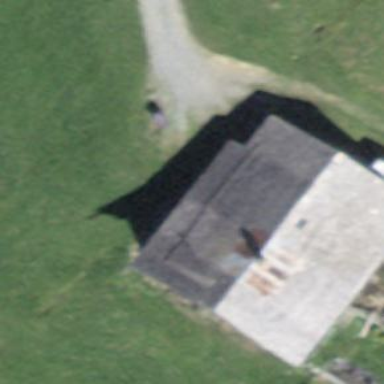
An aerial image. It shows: Cabin.